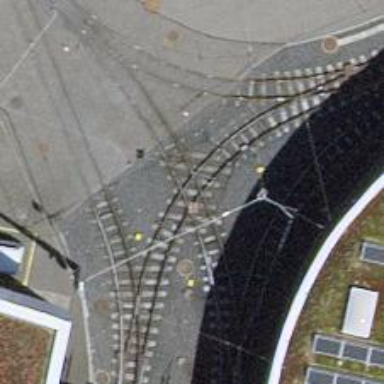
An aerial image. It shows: Railway crossing.